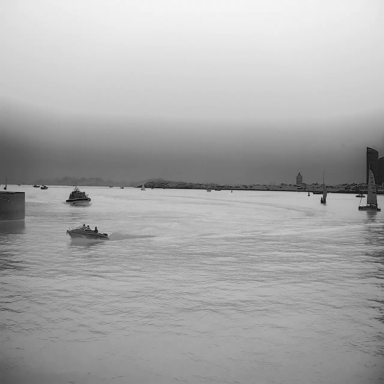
There are 16 objects shown in the infrared image, including six canoes, seven sailboats, and three container_ships.